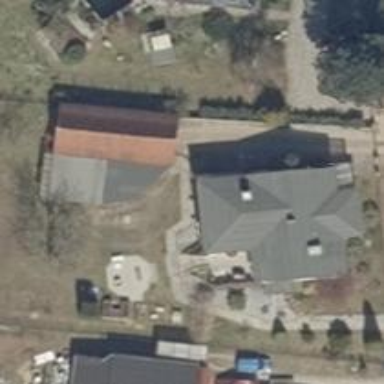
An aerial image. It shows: Hipped roof house.